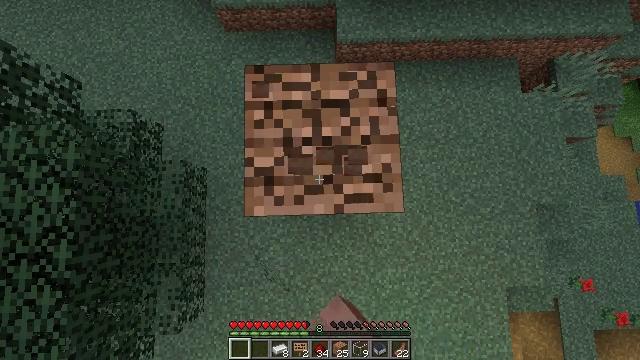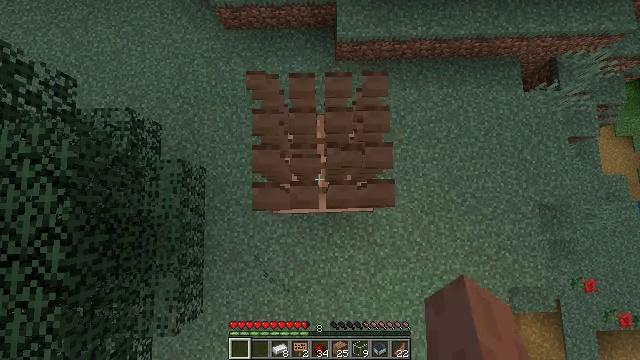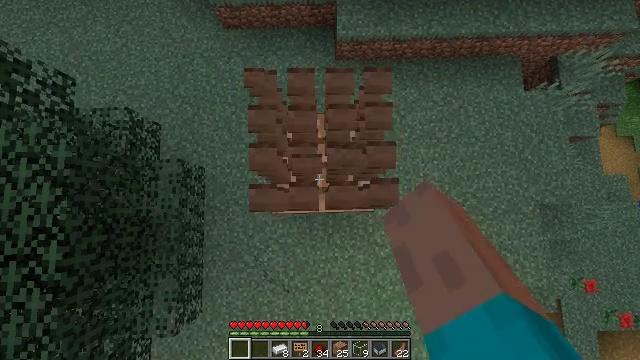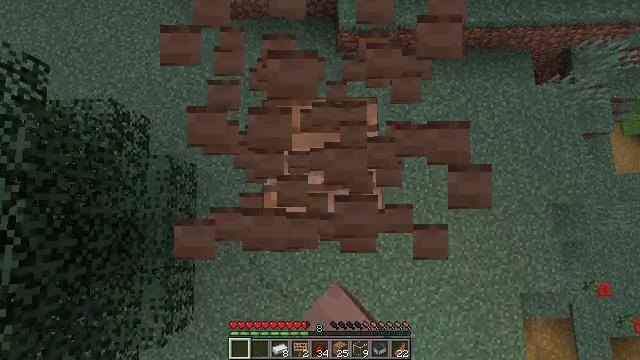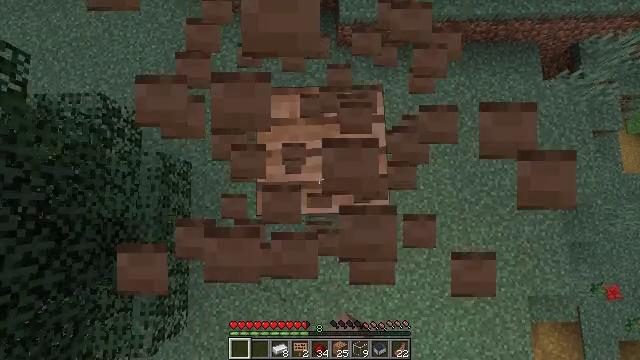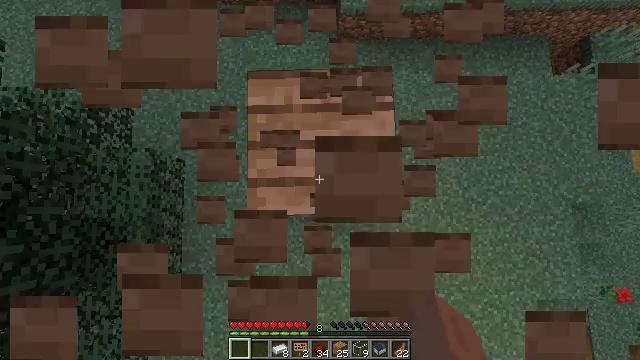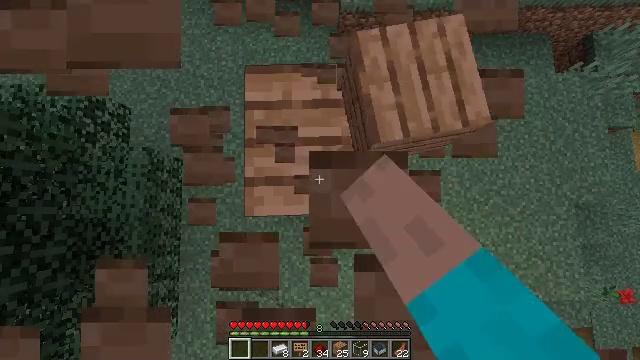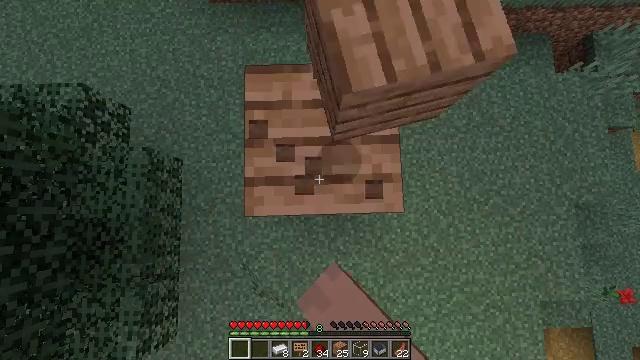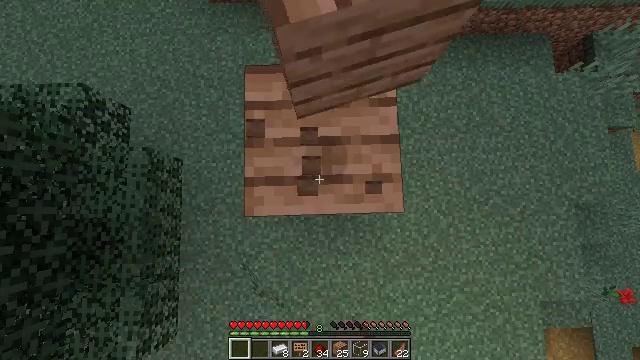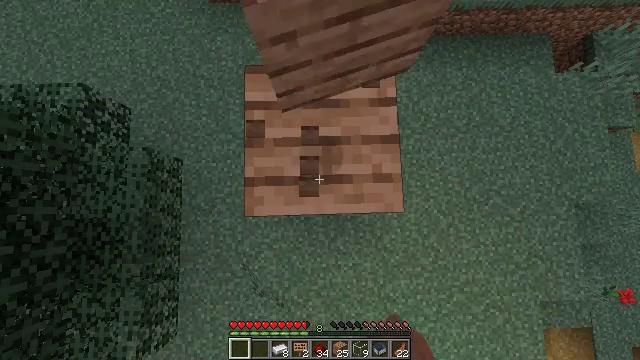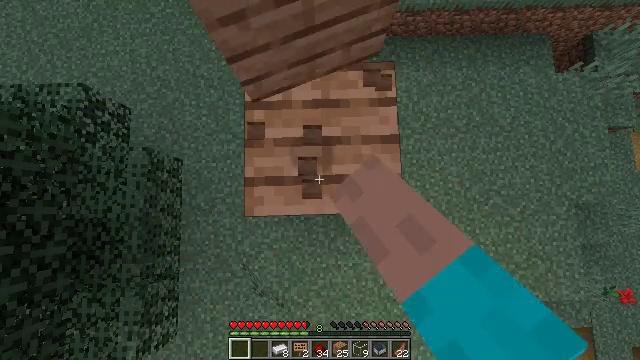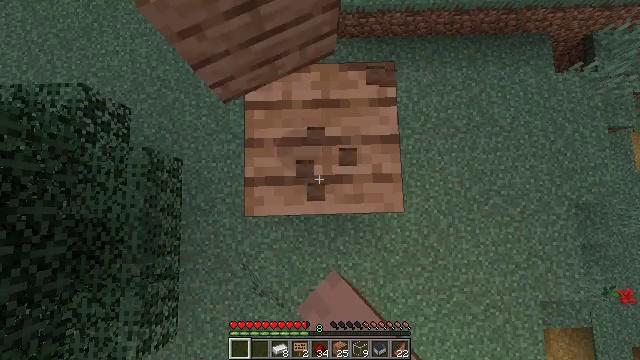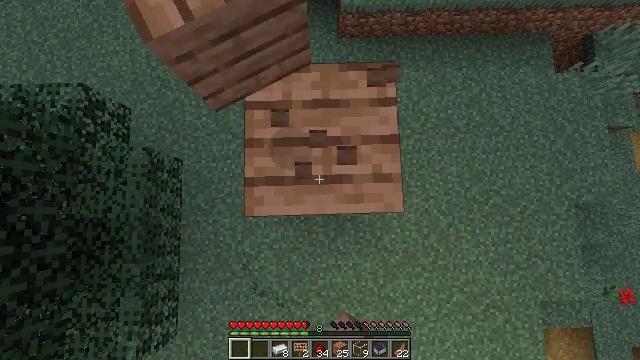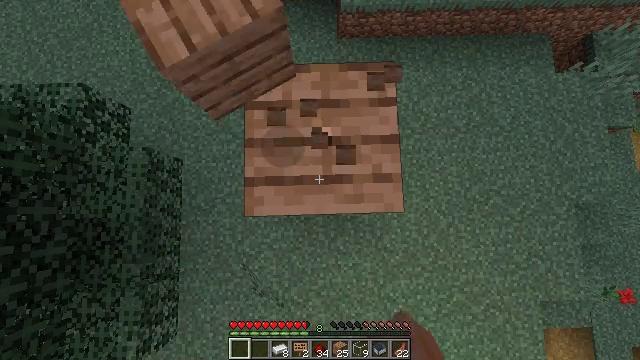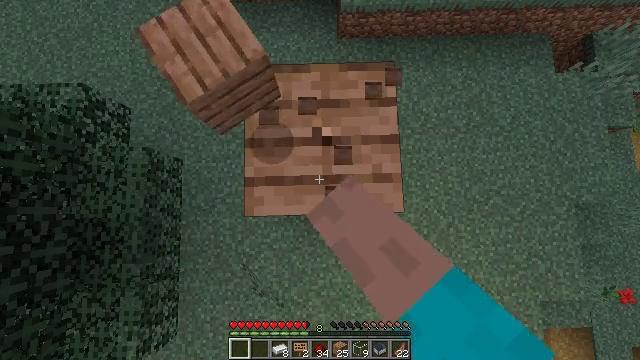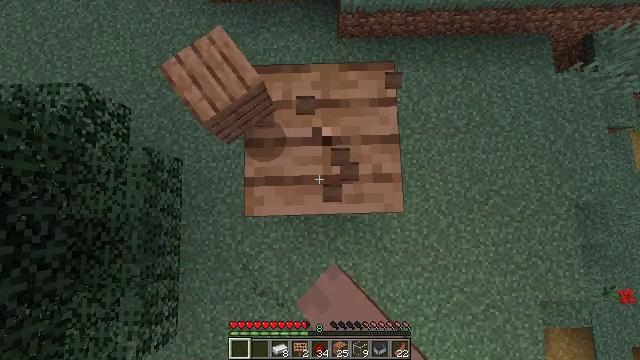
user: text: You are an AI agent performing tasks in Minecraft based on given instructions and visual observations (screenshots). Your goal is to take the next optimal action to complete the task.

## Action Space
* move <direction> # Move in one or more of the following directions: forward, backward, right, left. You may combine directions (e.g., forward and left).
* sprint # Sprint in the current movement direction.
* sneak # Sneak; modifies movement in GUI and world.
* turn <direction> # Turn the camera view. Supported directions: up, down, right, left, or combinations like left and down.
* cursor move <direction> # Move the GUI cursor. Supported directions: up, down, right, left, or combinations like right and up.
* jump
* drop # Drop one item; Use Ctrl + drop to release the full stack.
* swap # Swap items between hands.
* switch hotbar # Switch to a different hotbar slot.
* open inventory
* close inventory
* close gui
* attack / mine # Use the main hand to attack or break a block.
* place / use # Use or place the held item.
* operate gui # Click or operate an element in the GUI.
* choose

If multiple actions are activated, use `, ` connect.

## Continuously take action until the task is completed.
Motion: motion action
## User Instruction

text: Gather jungle planks for building.
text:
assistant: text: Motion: attack / mine
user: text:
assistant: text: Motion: attack / mine
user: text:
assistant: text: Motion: attack / mine
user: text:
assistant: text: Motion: attack / mine
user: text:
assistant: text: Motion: attack / mine
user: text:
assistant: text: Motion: attack / mine
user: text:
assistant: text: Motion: attack / mine
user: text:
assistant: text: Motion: attack / mine
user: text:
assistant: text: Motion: attack / mine
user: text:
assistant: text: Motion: attack / mine
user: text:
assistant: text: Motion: attack / mine
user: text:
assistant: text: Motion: attack / mine
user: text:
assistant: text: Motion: attack / mine
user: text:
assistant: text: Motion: attack / mine
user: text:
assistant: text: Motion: attack / mine
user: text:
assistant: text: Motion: attack / mine
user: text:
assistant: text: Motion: attack / mine
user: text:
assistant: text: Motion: attack / mine
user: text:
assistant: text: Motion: attack / mine
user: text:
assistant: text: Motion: attack / mine
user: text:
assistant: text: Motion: attack / mine
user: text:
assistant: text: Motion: attack / mine
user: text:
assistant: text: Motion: attack / mine
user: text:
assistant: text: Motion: attack / mine
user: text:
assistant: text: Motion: attack / mine
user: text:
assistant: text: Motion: attack / mine
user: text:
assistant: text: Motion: attack / mine
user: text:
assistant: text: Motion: attack / mine
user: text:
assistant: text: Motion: attack / mine
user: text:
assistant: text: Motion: attack / mine